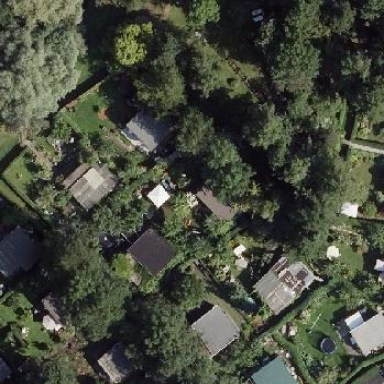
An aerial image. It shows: Plot within allotments.